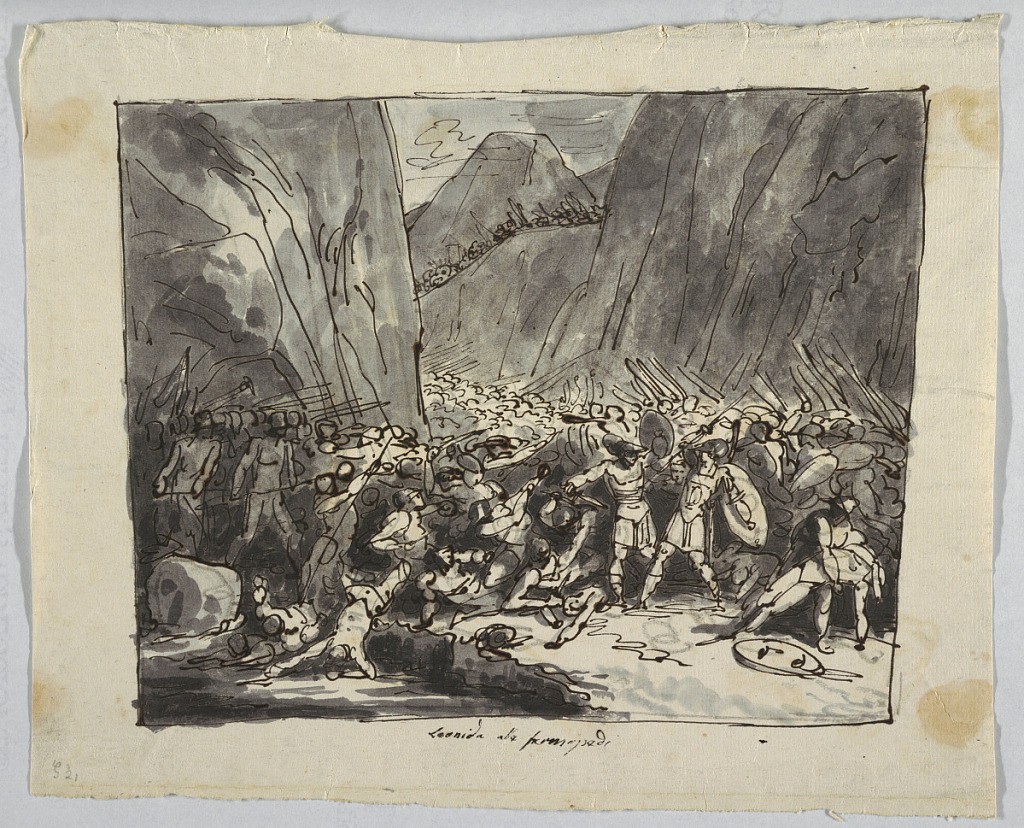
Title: Drawing
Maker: Felice Giani, Italian, 1758–1823
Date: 1810-1823
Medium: Black chalk. Pen, black ink. Grey, black wash. Paper.
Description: The few Greeks try to stem the Persian hordes filling the entire barren pass in the foreground. Leonidas armed with a spear fights a sword bearer, in the right center. A group in the scheme of the Death of Potroclus*** is shown at the extreme right. A road leading downwards in the central middle distance is filled with elephants and soliders.